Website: macys
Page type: customer-info-address
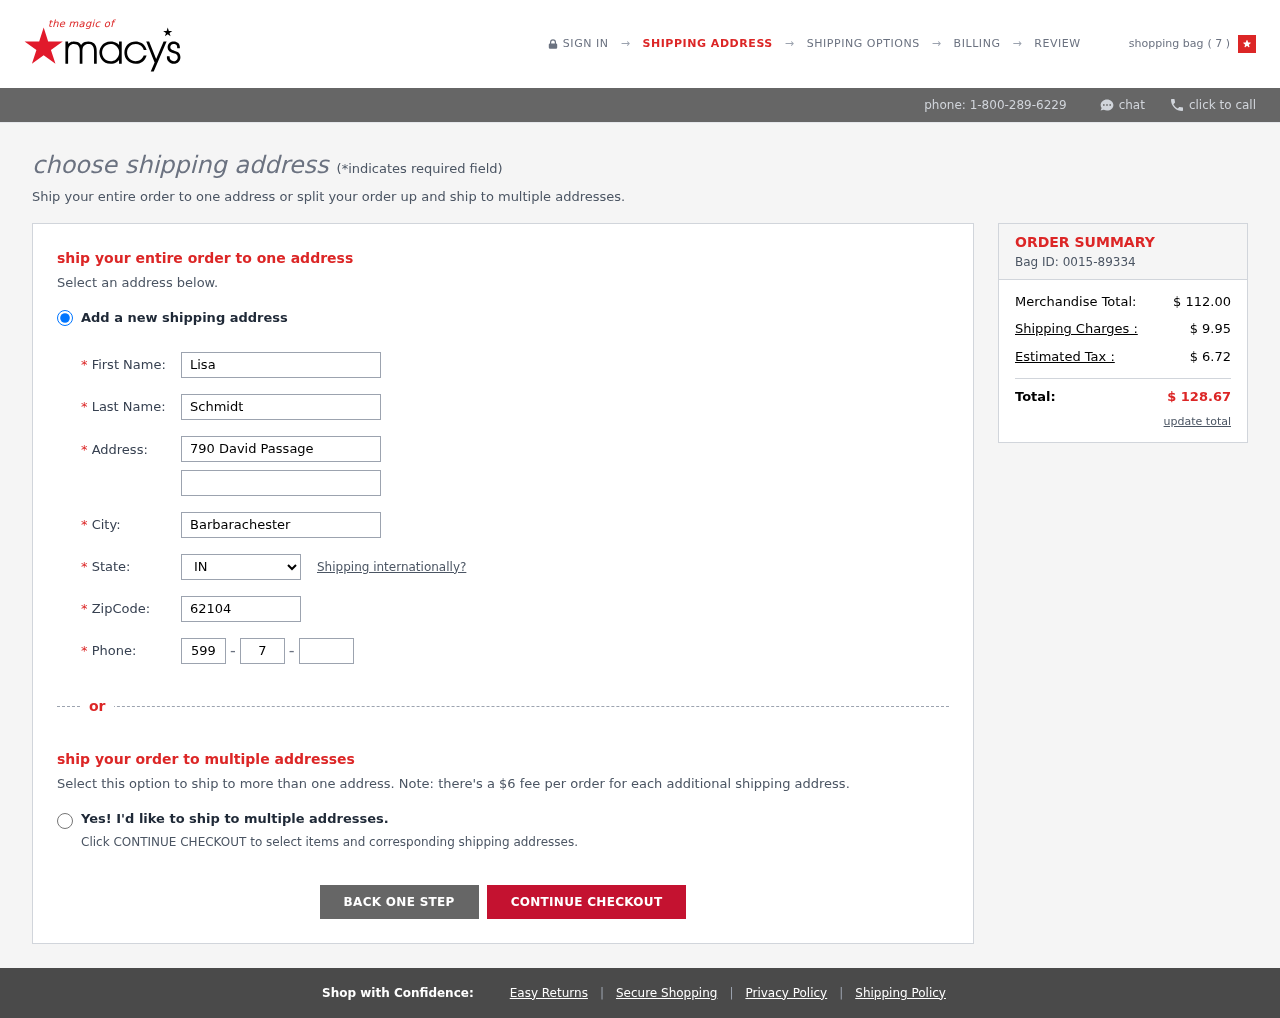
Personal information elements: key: PII_CITY
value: Barbarachester
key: PII_FIRSTNAME
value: Lisa
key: PII_LASTNAME
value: Schmidt
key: PII_PHONE_AREA
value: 599
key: PII_PHONE_PREFIX
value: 777
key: PII_PHONE_SUFFIX
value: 9411
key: PII_POSTCODE
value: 62104
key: PII_STATE_ABBR
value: IN
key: PII_STREET
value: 790 David Passage
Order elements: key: ORDER_NUM_ITEMS
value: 7
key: ORDER_ID
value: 0015-89334
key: ORDER_SUBTOTAL
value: $ 112.00
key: ORDER_SHIPPING_COST
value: $ 9.95
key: ORDER_TAX
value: $ 6.72
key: ORDER_TOTAL
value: $ 128.67